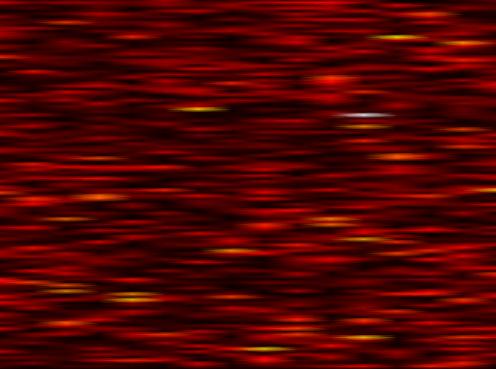
Label: WOLA